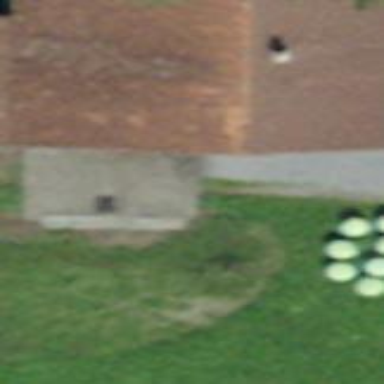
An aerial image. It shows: Farm building.